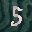
Label: 5